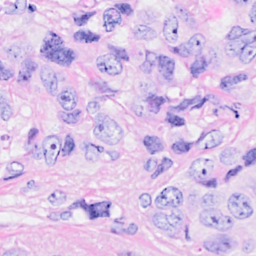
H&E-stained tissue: Breast